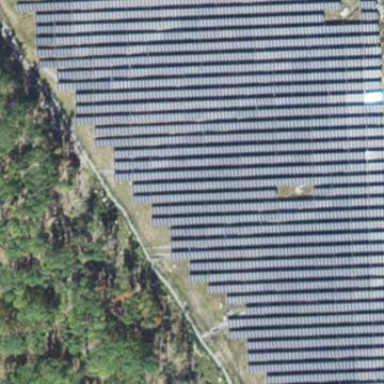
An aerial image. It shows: Solar power plant with photovoltaic technology. The plant produces electricity and is surrounded by fence.